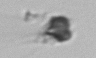
Label: Apedinella